Question:
I have a hexagonal grid like the one in the picture and Im trying to find the easiest way(a formula maybe) to calculate the distance between two hexagons inside this grid. Of course the size of my grid is bigger than this but Im trying to find a formula similar to the Euclidian Distance formula when we calculate the distance between two nodes in a regular grid (with horizontal and vertical axes).
I read for some ways but they all say that Y axis should be 60 degree and then they offer some formulas (<URL>. Is there a way to calculate distances using the "Coordinate System" same as in the picture I have uploaded?
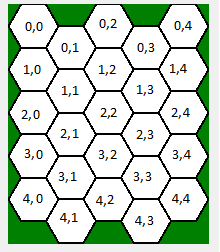
Answer: ## Euclidean distance
You can compute the euclidean distance by using the normal formula applied to the computed locations.
Suppose we start with locations a0,b0 and a1,b1.
The x position is given by b*w where w is a constant that depends on the size of the hexagons.
The y position is given by (a+b/2)*h. So the complete formula is:
'''
x0 = b0*w
x1 = b1*w
y0 = (a0+b0/2)*h
y1 = (a1+b1/2)*h
dist = sqrt( (x1-x0)^2 + (y1-y0)^2 )
'''
h is the height of a hexagon
w is the horizontal distance between columns of hexagons
w can also be computed as a function of h as:
'''
w=sqrt(3)*h/2
'''
## Hexagon distance
Suppose you can move from a hexagon to an adjoining hexagon.
You can compute a count of the number of moves to go from one hexagon to another by:
'''
x0 = a0-floor(b0/2)
y0 = b0
x1 = a1-floor(b1/2)
y1 = b1
dx = x1 - x0
dy = y1 - y0
dist = max(abs(dx), abs(dy), abs(dx+dy))
'''